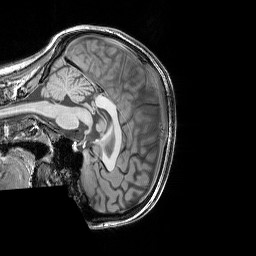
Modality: T1w
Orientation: sagittal
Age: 21
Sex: female
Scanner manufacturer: siemens
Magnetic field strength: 3 T
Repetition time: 1.9 s
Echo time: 0.00444 s